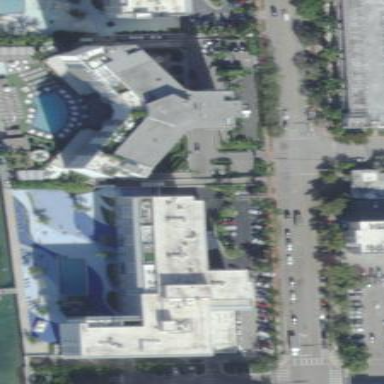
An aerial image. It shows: Hotel building.